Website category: game
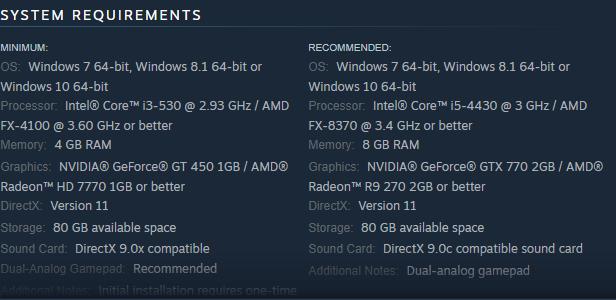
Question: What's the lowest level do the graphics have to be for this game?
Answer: NVIDIA GeForce GT 450 1GB / AMD Radeon HD 7770 1GB or better

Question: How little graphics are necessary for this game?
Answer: NVIDIA GeForce GT 450 1GB / AMD Radeon HD 7770 1GB or better

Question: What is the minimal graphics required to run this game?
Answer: NVIDIA GeForce GT 450 1GB / AMD Radeon HD 7770 1GB or better

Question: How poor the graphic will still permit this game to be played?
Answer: NVIDIA GeForce GT 450 1GB / AMD Radeon HD 7770 1GB or better

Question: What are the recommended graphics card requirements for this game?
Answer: NVIDIA GeForce GTX 770 2GB / AMD Radeon R9 270 2GB or better

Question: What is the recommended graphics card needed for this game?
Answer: NVIDIA GeForce GTX 770 2GB / AMD Radeon R9 270 2GB or better

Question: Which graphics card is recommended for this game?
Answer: NVIDIA GeForce GTX 770 2GB / AMD Radeon R9 270 2GB or better

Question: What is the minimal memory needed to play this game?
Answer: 4 GB RAM

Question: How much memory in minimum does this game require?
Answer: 4 GB RAM

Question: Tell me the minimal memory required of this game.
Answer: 4 GB RAM

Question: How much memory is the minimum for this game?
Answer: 4 GB RAM

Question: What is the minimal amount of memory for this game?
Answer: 4 GB RAM

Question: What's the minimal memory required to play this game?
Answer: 4 GB RAM

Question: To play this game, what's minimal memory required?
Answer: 4 GB RAM

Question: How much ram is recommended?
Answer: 8 GB RAM

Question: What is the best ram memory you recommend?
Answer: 8 GB RAM

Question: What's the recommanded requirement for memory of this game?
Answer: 8 GB RAM

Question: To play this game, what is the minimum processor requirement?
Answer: Intel Core i3-530 @ 2.93 GHz / AMD FX-4100 @ 3.60 GHz or better

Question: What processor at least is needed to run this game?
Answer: Intel Core i3-530 @ 2.93 GHz / AMD FX-4100 @ 3.60 GHz or better

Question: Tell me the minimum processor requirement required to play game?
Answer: Intel Core i3-530 @ 2.93 GHz / AMD FX-4100 @ 3.60 GHz or better

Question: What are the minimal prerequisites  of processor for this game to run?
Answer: Intel Core i3-530 @ 2.93 GHz / AMD FX-4100 @ 3.60 GHz or better

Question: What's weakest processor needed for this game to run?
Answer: Intel Core i3-530 @ 2.93 GHz / AMD FX-4100 @ 3.60 GHz or better

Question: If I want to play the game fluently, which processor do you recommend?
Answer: Intel Core i5-4430 @ 3 GHz / AMD FX-8370 @ 3.4 GHz or better

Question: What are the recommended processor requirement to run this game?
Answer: Intel Core i5-4430 @ 3 GHz / AMD FX-8370 @ 3.4 GHz or better

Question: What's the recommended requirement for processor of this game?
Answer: Intel Core i5-4430 @ 3 GHz / AMD FX-8370 @ 3.4 GHz or better

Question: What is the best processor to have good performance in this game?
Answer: Intel Core i5-4430 @ 3 GHz / AMD FX-8370 @ 3.4 GHz or better

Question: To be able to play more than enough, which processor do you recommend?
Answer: Intel Core i5-4430 @ 3 GHz / AMD FX-8370 @ 3.4 GHz or better